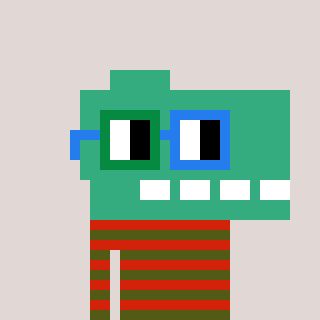
a pixel art character with square green and blue glasses, a dino-shaped head and a red-colored body on a warm background